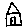
Label: house